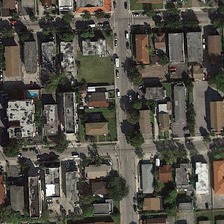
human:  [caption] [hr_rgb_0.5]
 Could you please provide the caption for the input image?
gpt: many buildings and many green trees are in a dense residential area .

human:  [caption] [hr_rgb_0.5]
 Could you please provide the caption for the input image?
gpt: many buildings and many green trees are in a dense residential area .

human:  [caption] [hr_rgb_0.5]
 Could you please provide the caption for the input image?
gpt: many buildings and many green trees are in a dense residential area .

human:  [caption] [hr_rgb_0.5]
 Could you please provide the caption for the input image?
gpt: many buildings and many green trees are in a dense residential area .

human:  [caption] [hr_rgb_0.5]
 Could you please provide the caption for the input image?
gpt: many buildings and many green trees are in a dense residential area .